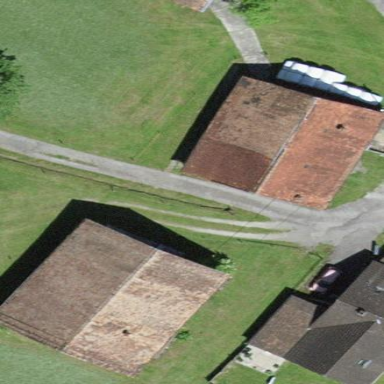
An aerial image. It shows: Stable.